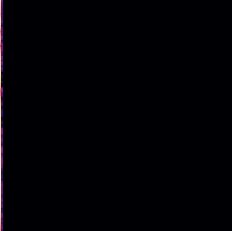
Sound class: Rain